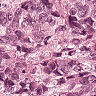
Metastatic tissue present: yes